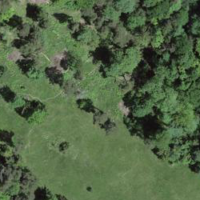
EUNIS habitat code: 45
Species observed at this site:
Laserpitium latifolium
Blackstonia perfoliata
Euphorbia cyparissias
Melittis melissophyllum
Polygala vulgaris